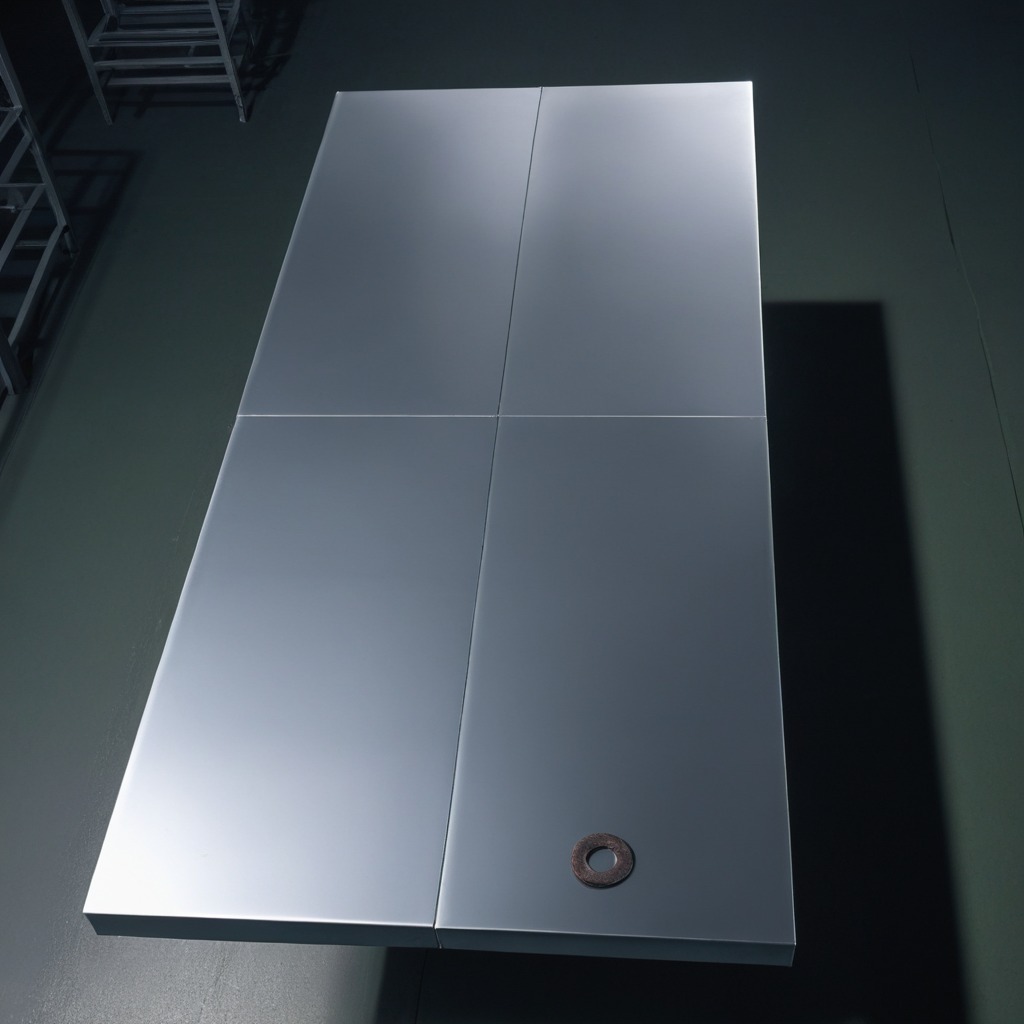
A flat metal washer is lying on the tabletop.